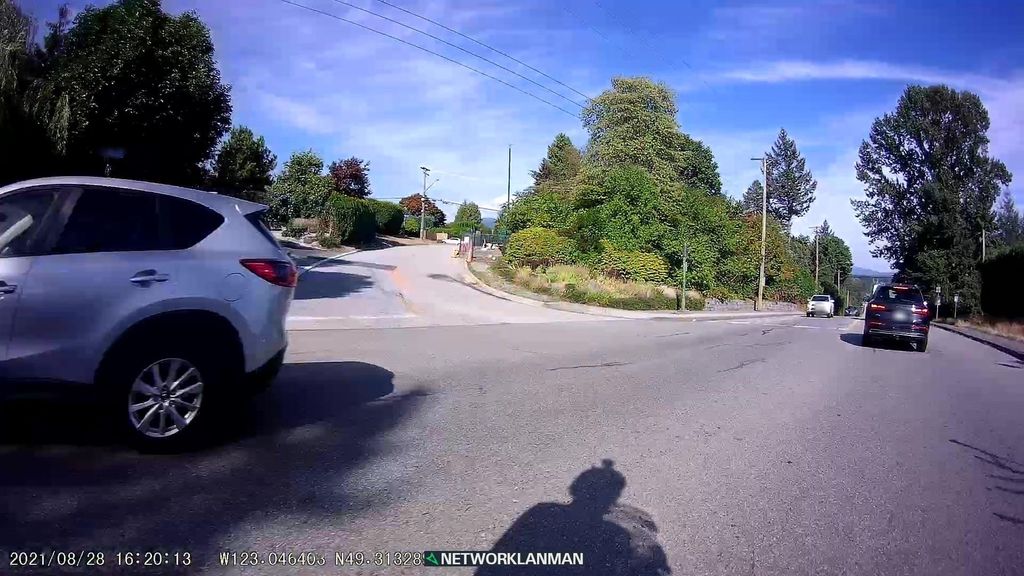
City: vancouver